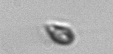
Label: Cryptophyta